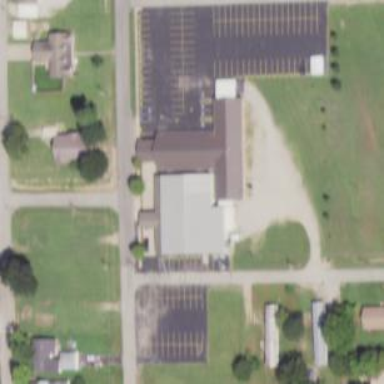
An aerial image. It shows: Building serving as place of worship.